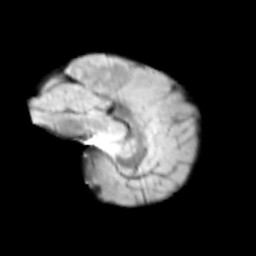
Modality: T2w
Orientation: sagittal
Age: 10
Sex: female
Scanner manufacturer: siemens
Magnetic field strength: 3 T
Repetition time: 3.8 s
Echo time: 0.07 s